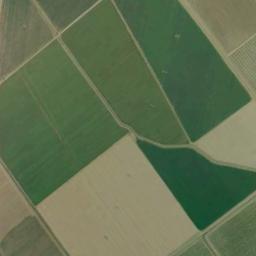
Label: rectangular_farmland